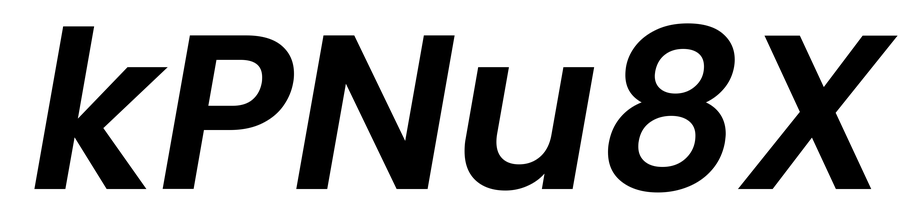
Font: Poppins-SemiBoldItalic